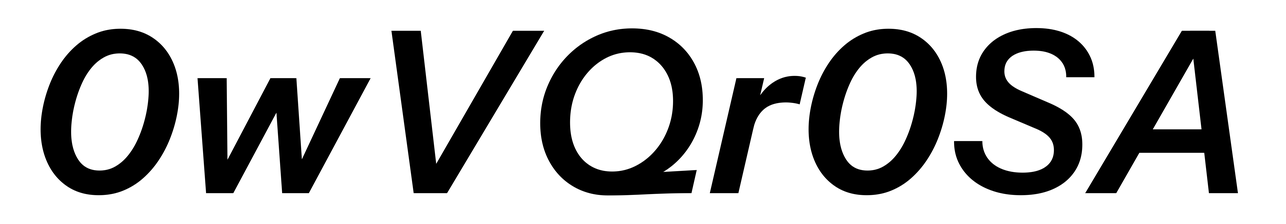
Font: InstrumentSans-Italic_SemiBold_Italic